Interaction volume radius: 10 \u00c5
Interaction volume height: 20 \u00c5
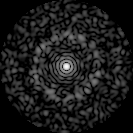
Disorder parameter: 0.8525